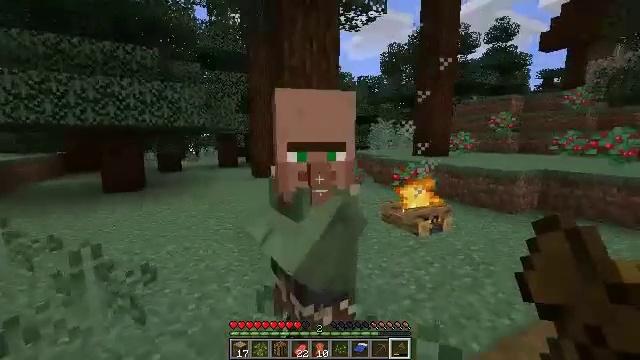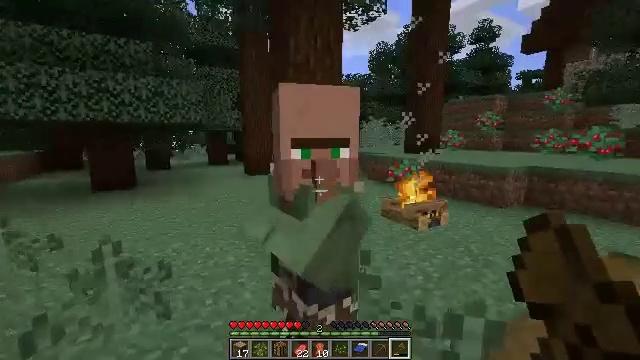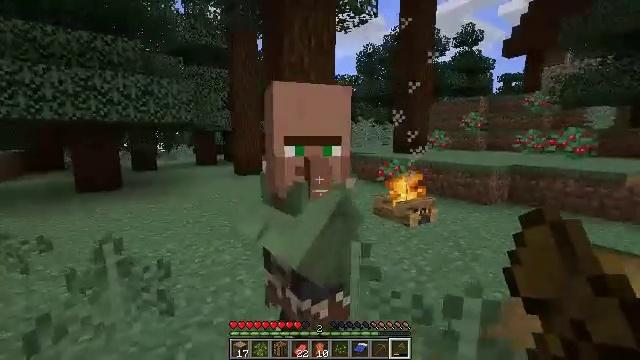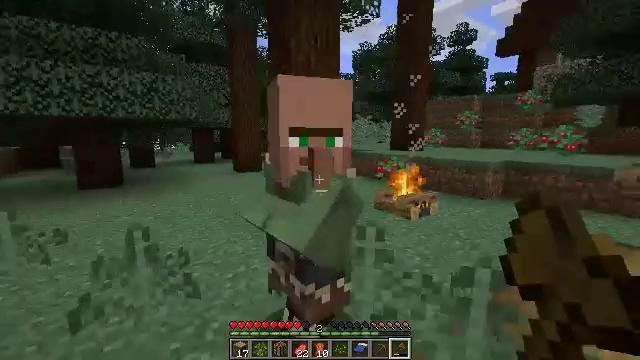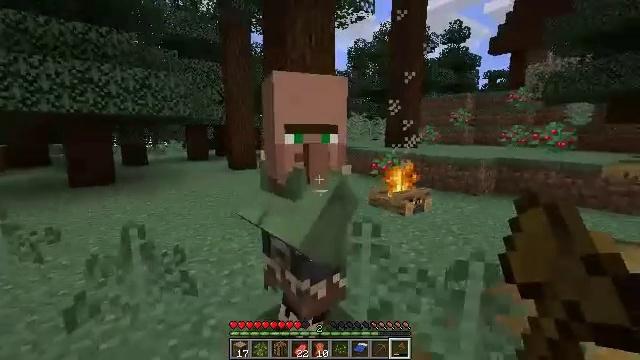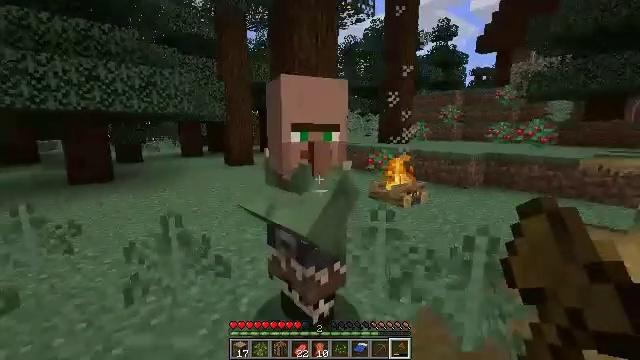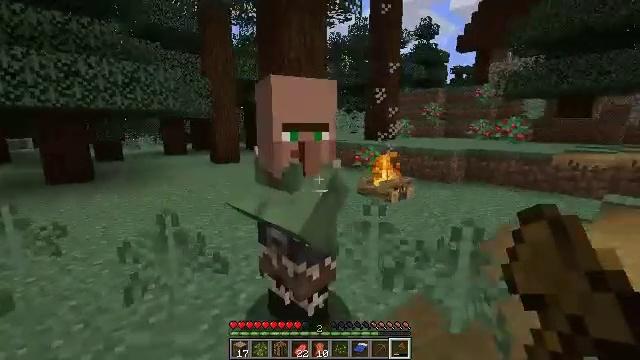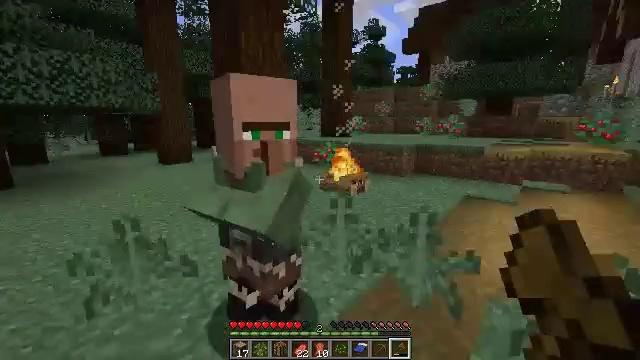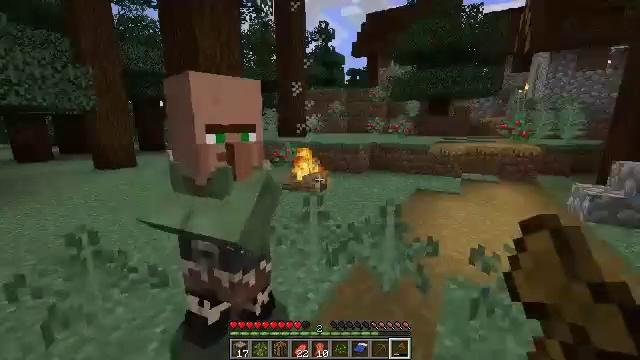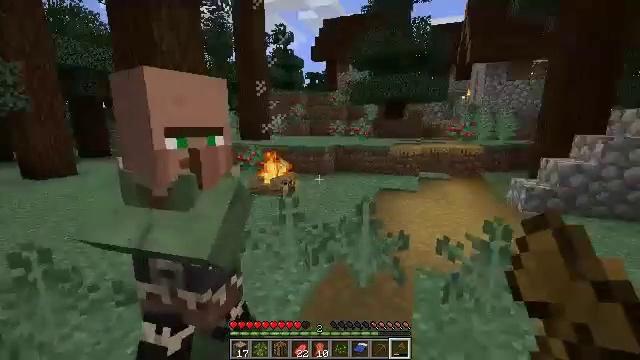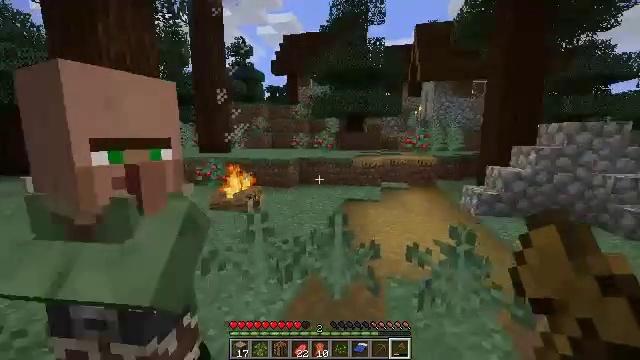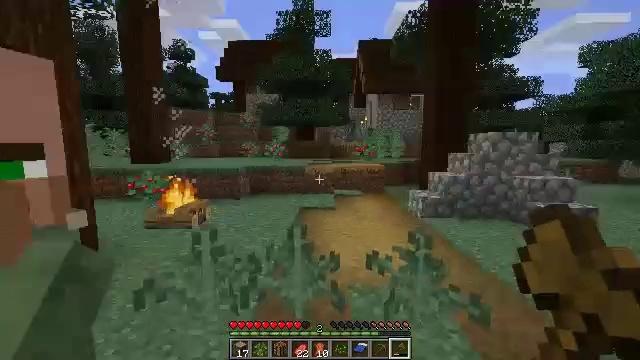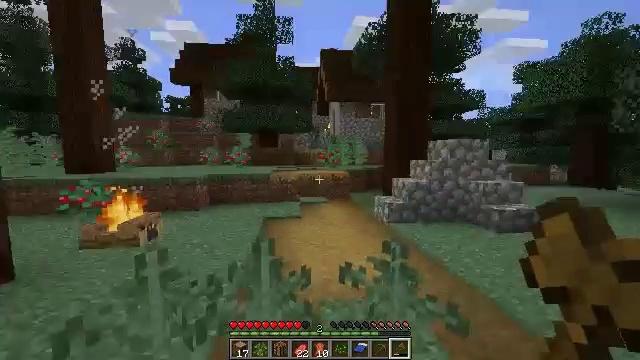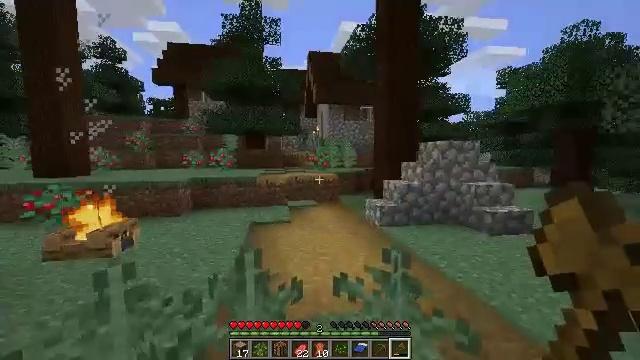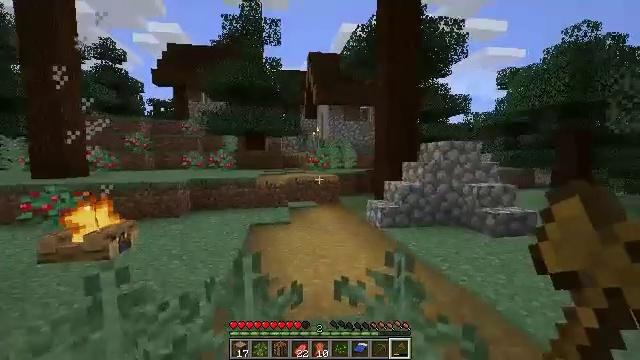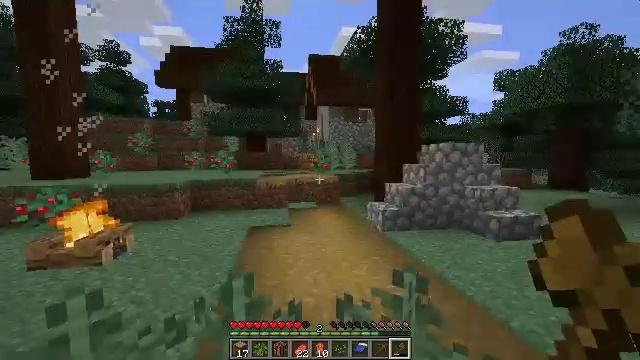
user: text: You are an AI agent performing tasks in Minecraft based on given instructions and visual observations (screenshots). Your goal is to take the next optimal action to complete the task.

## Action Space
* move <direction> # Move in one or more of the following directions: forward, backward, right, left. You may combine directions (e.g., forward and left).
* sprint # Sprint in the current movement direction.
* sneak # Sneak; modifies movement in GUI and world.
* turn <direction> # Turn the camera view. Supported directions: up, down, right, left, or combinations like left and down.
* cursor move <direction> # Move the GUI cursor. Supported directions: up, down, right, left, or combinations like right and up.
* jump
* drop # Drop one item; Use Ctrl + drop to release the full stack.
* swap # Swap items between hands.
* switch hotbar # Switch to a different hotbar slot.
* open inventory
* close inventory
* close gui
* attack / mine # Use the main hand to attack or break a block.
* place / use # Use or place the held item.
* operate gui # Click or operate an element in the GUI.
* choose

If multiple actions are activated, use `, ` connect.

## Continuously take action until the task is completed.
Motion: motion action
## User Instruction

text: Mine the sweet berry bush.
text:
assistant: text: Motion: move back and move left, turn right
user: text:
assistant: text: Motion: move back and move left, turn right
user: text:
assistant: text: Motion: move back and move left, turn right
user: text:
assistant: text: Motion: move back and move left, turn right
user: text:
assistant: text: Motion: move back and move left, turn right
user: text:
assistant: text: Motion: move back and move left, turn right
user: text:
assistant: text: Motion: move left, turn right
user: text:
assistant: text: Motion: move left, turn right
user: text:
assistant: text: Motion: move forward, turn right
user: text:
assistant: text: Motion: move forward, turn right and up
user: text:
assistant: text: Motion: move forward, turn right and up
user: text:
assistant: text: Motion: move forward, turn right and up
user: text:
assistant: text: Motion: move forward, turn right
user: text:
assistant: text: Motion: move forward, sprint
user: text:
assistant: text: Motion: move forward, sprint
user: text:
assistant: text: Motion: move forward, sprint
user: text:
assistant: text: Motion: move forward, sprint
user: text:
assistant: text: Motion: move forward, jump
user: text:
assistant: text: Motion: move forward, jump
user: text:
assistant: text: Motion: move forward, jump
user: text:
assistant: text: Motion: move forward, jump
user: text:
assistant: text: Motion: move forward, jump
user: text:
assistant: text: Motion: move forward, jump
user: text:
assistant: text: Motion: move forward, jump
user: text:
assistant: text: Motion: move forward
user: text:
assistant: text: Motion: move forward
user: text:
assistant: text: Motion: move forward
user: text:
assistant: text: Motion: move forward
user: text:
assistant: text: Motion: move forward
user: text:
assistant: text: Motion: move forward